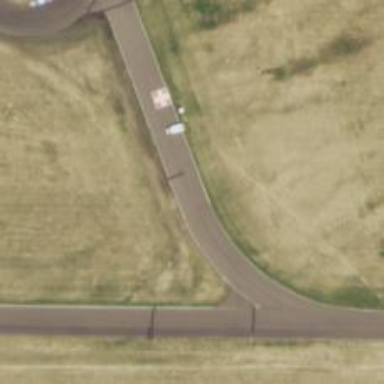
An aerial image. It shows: Motor sport raceway with asphalt surface.